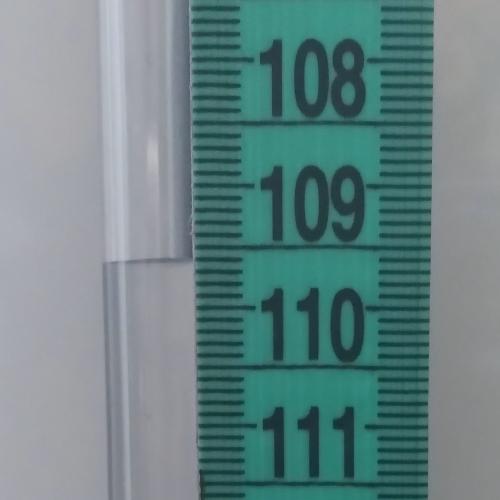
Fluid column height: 109.6 cm